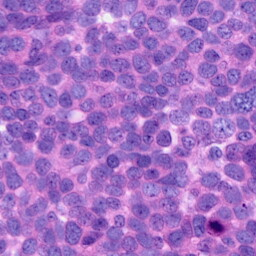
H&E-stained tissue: Ovarian